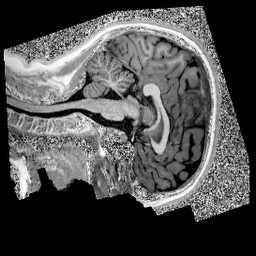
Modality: UNIT1
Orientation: sagittal
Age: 12
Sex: female
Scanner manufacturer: siemens
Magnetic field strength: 3 T
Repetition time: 4 s
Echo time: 0.00299 s